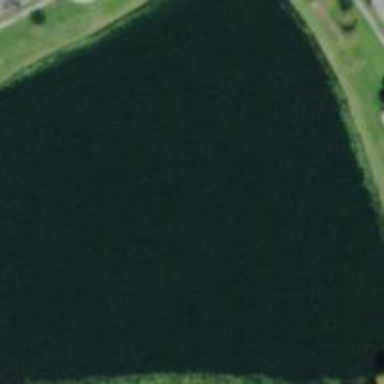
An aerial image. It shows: Park with lake.